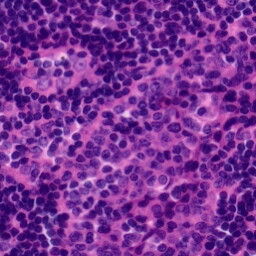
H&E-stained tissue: Tonsil